五年级 · 立体几何学
奇思把 300 毫升的水倒进一个长为 12 厘米宽为 5 厘米的长方体容器中, 然后把一块石头完全浸没在水中（如图 1），当把石块从水中拿出后情况（如图 2），这块石头的体积是多少立方厘米？这个容器的容积是多少毫升？（损耗和壁厚忽略不计）

图1

图2
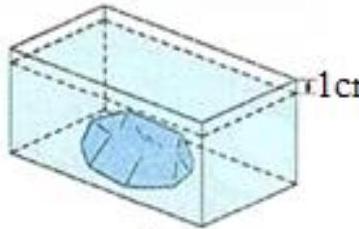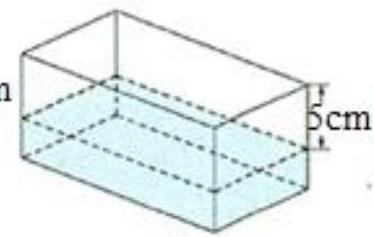
答案: 解这块石头的体积是 240 立方厘米; 这个容器的容积是 600 毫升。

【分析】由图可知, 拿出石头后水面下降了 $5-1=4$ (厘米)，下降的水的体积和石头的体积相等，下降的水的体积可以看成长是 12 厘米, 宽是 5 厘米, 高是 4 厘米的长方体的体积, 根据长方形的体积公式: 长 $\times$ 宽 $\times$ 高, 代入数据即可解答; 这个容器倒入 300 毫升的水后还能装水的体积可以看成长是 12 厘米, 宽是 5 厘米, 高是 5 厘米的长方体的体积, 根据长方形的体积公式, 代入数据即可解答。
【详解】 $5-1=4$ (厘米)

$12 \times 5 \times 4$

$=60 \times 4$

$=240$ （立方厘米）

$12 \times 5 \times 5$

$=60 \times 5$

$=300$ （立方厘米）

300 立方厘米 $=300$ 毫升

$300+300=600$ (毫升)

答：这块石头的体积是 240 立方厘米；这个容器的容积是 600 毫升。

【点睛】此题考查不规则物体体积的测量方法, 明确不规则物体的体积 $=$ 容器的底面积 $\times$ 水面上升的高度，注意物体必须是完全浸入水中，并且水不会溢出。